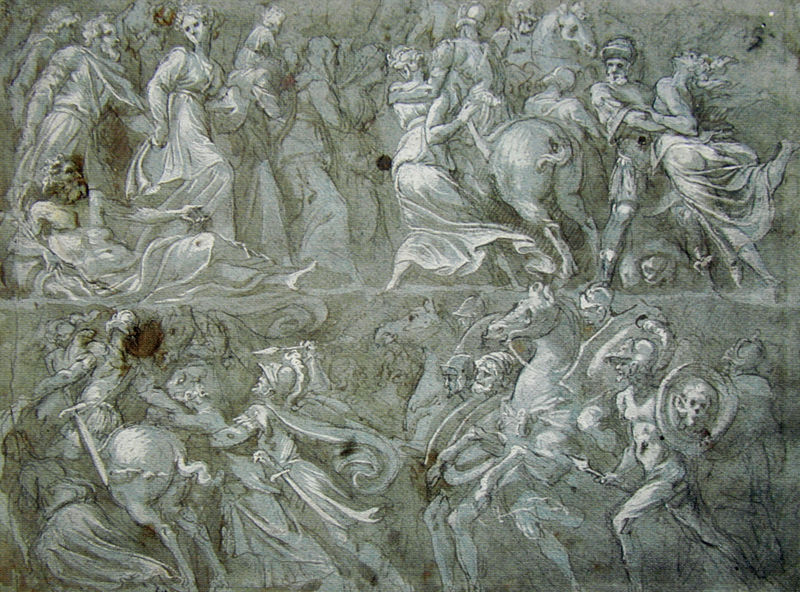
Titel: Raub der Sabinerinnen
Standort: Paris
Institution: Fondation Custodia
Schlagwörter: blau, gemälde, gott, kampf, kopf, kämpfer, mann, nackt, schatten, weiß, frauen, grün, menschen, bewegung, grau, hell, hut, kreide, licht, männer, raum, schwarz, szene, zeichnung, tiere, masse, menge, tod, wind, gewand, gewänder, pferd, pferde, reiter, engel, schweif, zügel, hintern, papier, zug, grafik, graphik, krieg, schlacht, sturm, lanze, soldaten, kraft, robe, liegend, schild, antike, schwarzweiss, raub, schwert, gemetzel, waffe, furcht, getümmel, schrecken, tumult, helm, mythologie, schimmel, rom, fleck, reihen, flecken, fries, helme, antik, griechen, götter, zeus, griechisch, krieger, zentaurus, lanzen, speer, speere, jupiter, centaurus, aufbäumen, schwatz, schwrz, gehöht, spiess, reliefiert, packen, sabinerinnen, hellenen, reinaissance, pferden, raub der sabinerinnen, sabinnerinnen, missbrauch, schöacht, griechischg